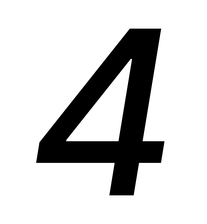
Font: Inter-Italic_Medium_Italic